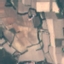
Land use / land cover: PermanentCrop